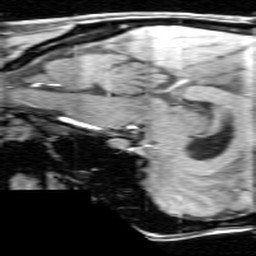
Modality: angio
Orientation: sagittal
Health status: ill
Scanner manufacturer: siemens
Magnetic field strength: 1.5 T
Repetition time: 0.039 s
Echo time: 0.00502 s